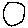
Label: circle